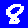
Digit: 8